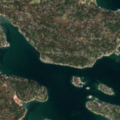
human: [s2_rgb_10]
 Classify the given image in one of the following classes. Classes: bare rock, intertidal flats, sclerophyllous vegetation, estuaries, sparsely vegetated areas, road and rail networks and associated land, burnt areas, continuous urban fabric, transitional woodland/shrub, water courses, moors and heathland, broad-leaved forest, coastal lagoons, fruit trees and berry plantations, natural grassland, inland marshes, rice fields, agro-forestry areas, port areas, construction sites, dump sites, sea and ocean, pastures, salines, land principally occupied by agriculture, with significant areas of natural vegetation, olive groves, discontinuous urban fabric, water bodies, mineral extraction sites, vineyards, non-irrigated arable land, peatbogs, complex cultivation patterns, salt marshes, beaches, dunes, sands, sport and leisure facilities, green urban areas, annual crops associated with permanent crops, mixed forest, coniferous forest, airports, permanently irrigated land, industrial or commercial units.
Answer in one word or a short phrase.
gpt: broad-leaved forest, mixed forest, bare rock, sea and ocean